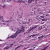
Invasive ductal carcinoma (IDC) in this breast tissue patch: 1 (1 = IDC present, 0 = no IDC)